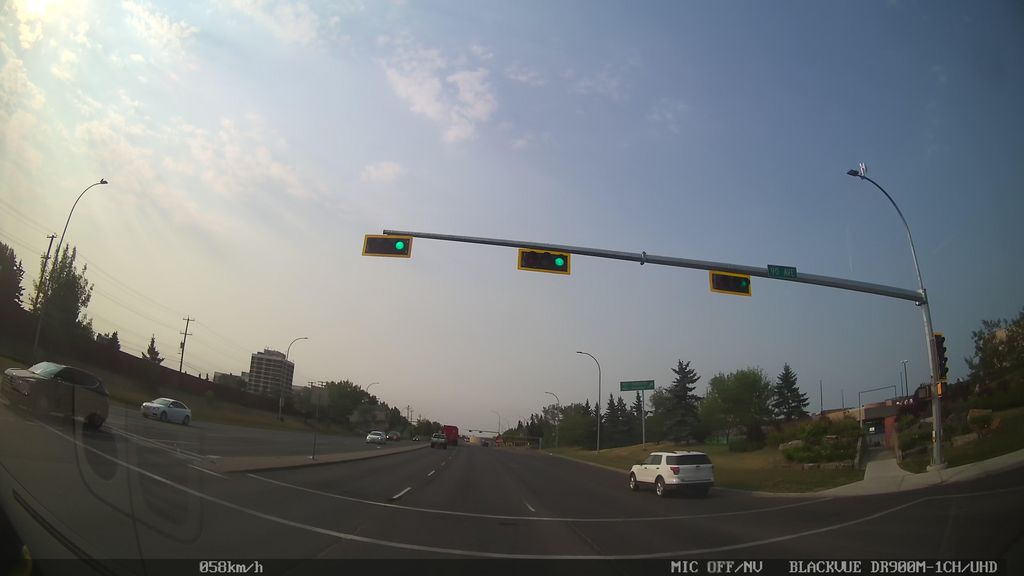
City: edmonton